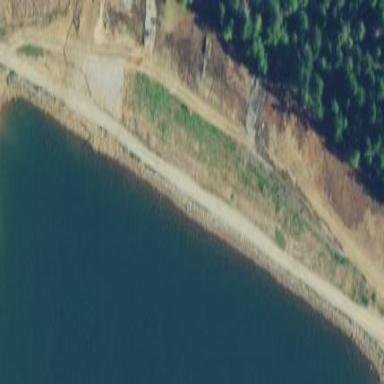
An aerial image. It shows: Dam along waterway.